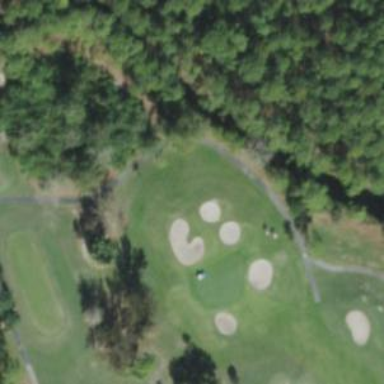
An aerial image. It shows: Well-maintained path designated for golf carts.